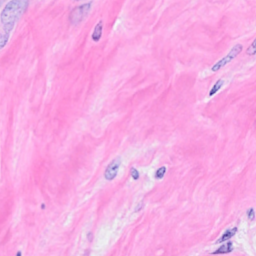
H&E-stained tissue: Breast